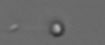
Label: nanoplankton_mix